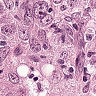
Metastatic tissue present: yes